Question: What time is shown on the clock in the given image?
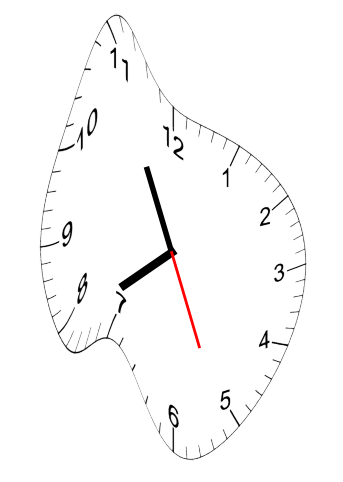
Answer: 07:55:26